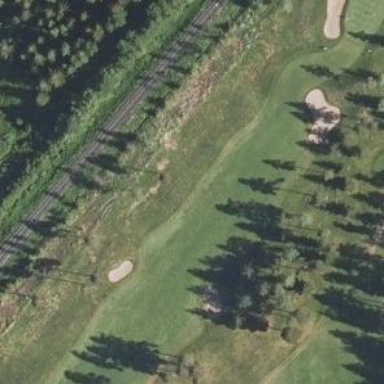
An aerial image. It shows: View of golf hole.